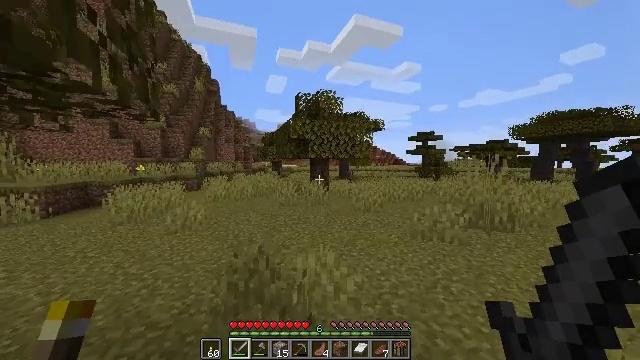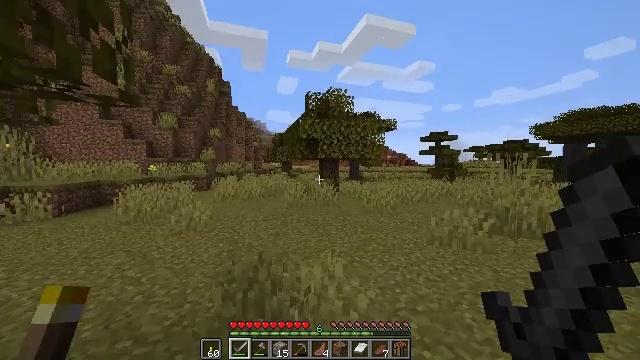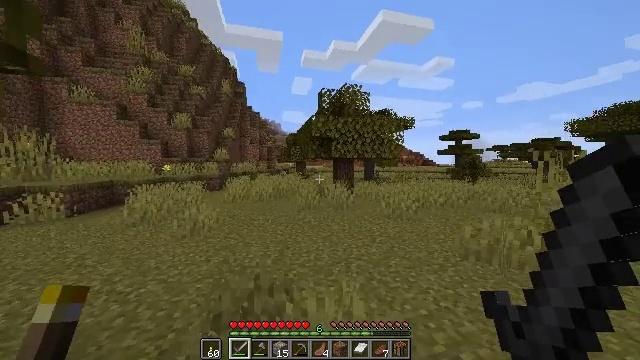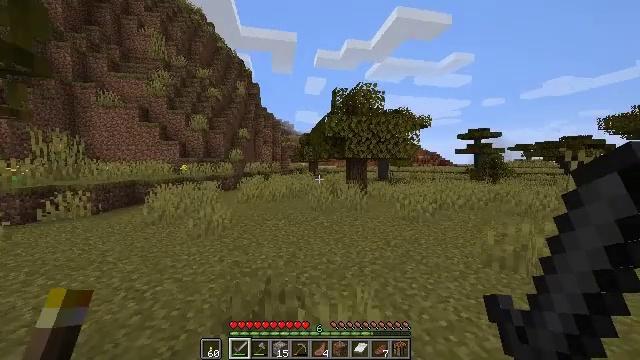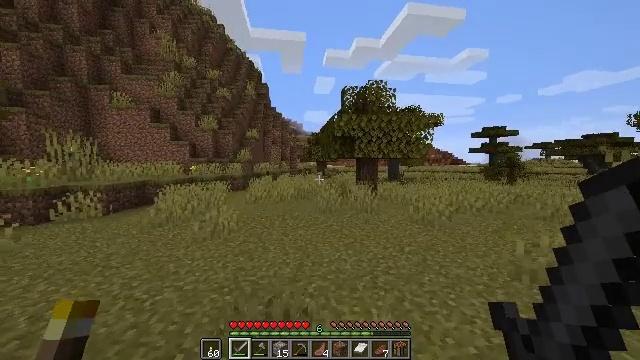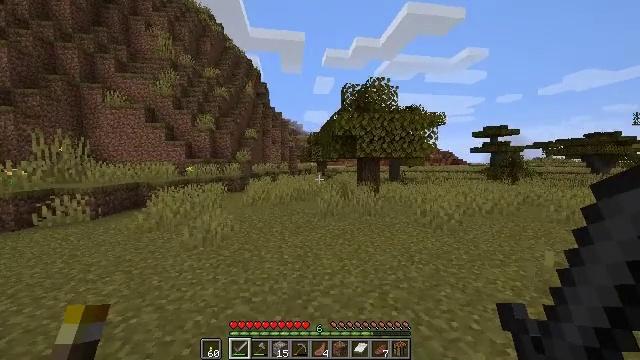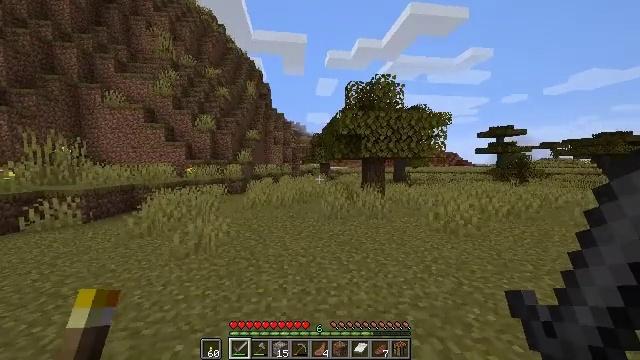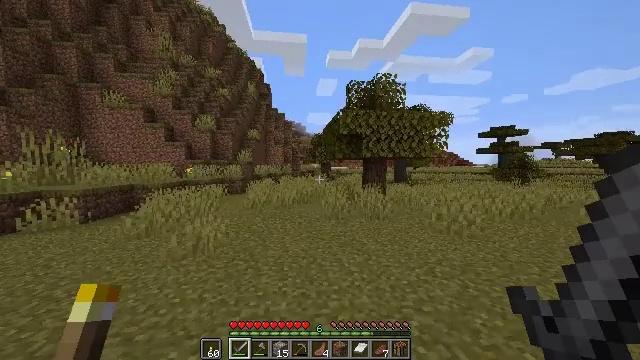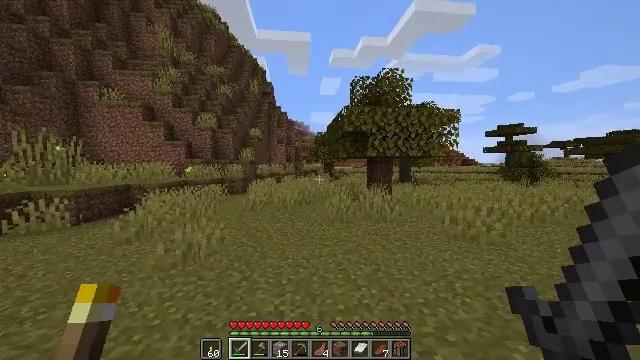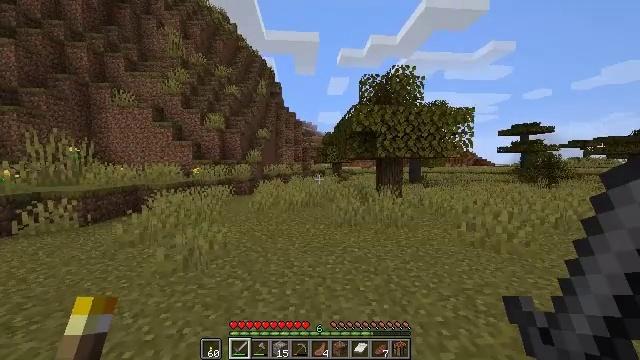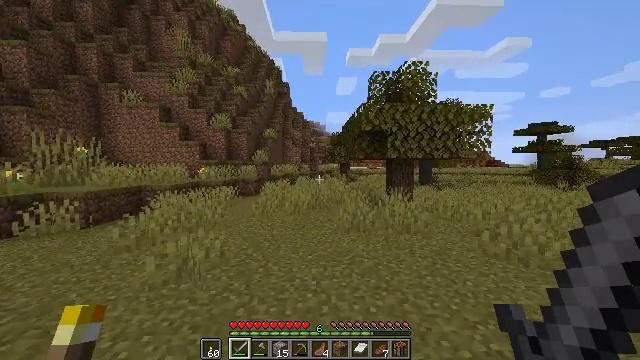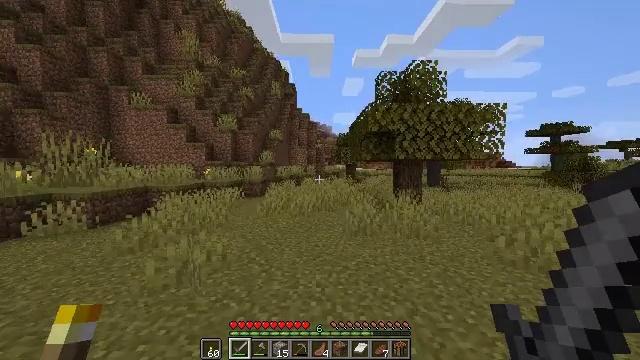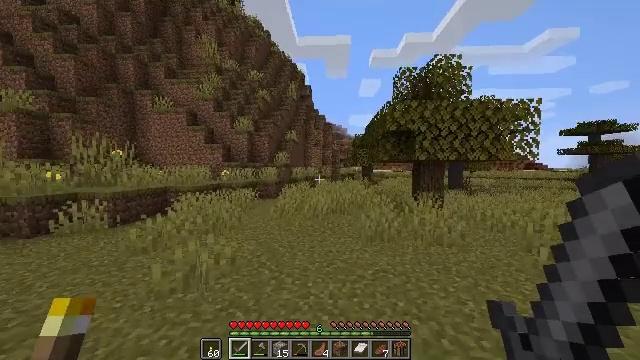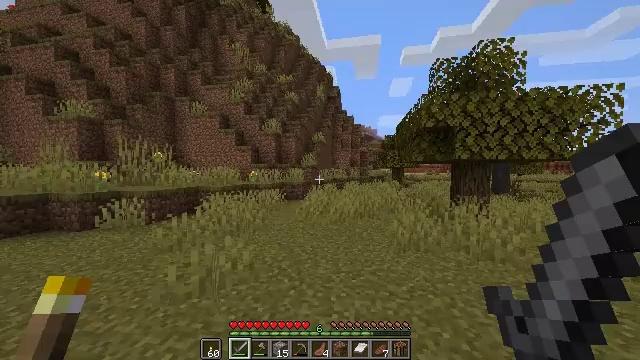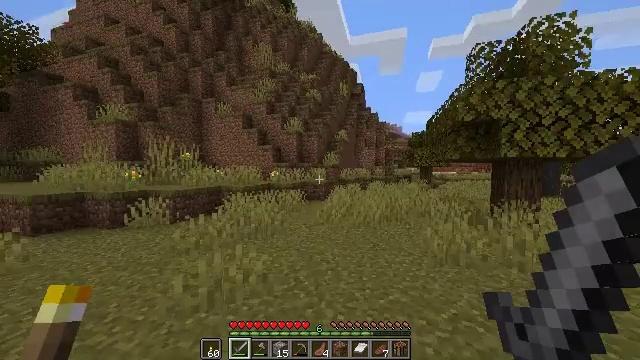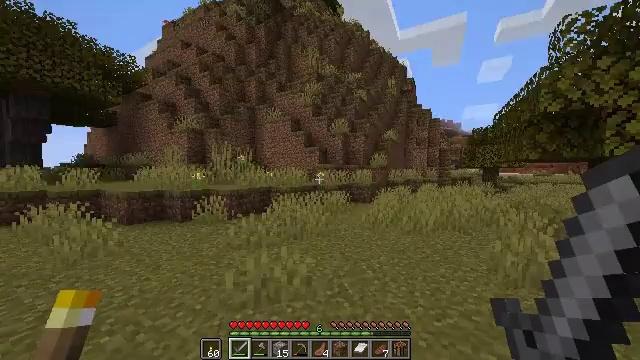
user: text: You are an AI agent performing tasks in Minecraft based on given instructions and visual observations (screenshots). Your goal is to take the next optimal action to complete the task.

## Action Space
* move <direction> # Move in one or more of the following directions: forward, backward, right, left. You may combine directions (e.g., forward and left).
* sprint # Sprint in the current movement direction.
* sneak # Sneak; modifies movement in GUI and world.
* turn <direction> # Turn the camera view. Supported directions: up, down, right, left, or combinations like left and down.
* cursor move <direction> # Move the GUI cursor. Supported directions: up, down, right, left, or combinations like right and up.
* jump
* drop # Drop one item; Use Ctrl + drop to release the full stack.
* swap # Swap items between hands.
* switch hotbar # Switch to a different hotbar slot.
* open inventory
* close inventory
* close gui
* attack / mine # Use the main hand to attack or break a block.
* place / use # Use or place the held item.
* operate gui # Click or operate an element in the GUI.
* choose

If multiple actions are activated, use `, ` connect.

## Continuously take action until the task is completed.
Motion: motion action
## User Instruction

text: Dig up some sand.
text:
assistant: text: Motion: move forward, sprint, turn left
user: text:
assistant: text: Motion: move forward, sprint, turn left
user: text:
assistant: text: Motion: move forward, sprint, turn left
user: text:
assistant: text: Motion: move forward, sprint, turn left
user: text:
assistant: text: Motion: move forward, sprint
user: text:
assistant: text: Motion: move forward, sprint
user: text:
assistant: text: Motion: move forward, sprint
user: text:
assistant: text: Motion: move forward, sprint
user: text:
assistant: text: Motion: move forward, sprint, turn left
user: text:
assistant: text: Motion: move forward, sprint, turn left
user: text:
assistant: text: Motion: move forward, sprint, turn left
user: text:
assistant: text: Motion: move forward, sprint, turn left
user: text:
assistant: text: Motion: move forward, sprint, turn left
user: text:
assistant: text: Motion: move forward, sprint, turn left
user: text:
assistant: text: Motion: move forward, sprint, turn left
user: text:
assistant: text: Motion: move forward, sprint, turn left
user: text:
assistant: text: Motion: move forward, sprint, turn left
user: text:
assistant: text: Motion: move forward, sprint, turn left
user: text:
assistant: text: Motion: move forward, sprint, turn left
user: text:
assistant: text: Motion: move forward, sprint, turn left
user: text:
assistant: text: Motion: move forward, sprint, turn left
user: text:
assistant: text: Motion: move forward, sprint, turn left
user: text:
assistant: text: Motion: move forward, sprint
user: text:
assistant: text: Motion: move forward, sprint
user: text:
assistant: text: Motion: move forward, sprint
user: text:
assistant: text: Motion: move forward, sprint
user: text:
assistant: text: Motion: move forward, sprint
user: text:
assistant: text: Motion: move forward, sprint
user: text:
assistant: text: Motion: move forward, sprint
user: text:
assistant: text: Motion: move forward, sprint